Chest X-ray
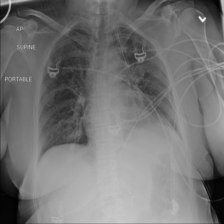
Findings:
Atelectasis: positive
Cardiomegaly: negative
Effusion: negative
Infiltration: negative
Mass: negative
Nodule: negative
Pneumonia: negative
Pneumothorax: negative
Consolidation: negative
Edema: negative
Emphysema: negative
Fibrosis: negative
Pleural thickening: negative
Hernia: negative